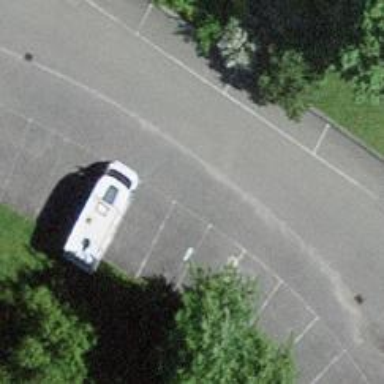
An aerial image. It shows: Parking area with surface.